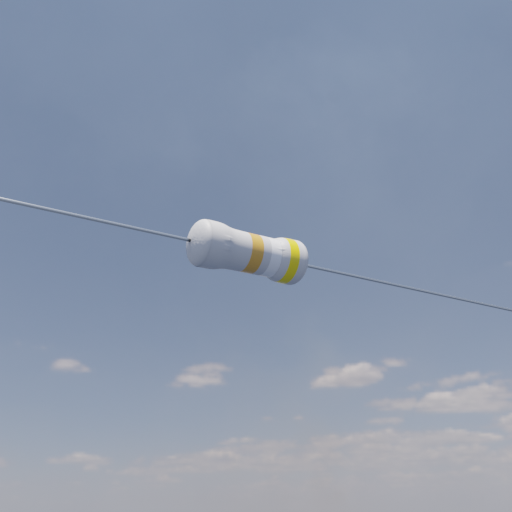
Resistor colour bands (in order): gold, white, yellow